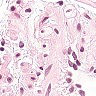
Metastatic tissue present: no